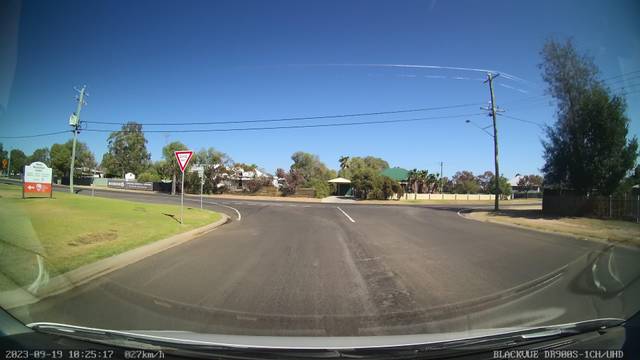
Region: Australia
Coordinates: -26.567, 148.788